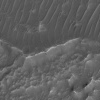
Atmospheric dust classification: not_dusty